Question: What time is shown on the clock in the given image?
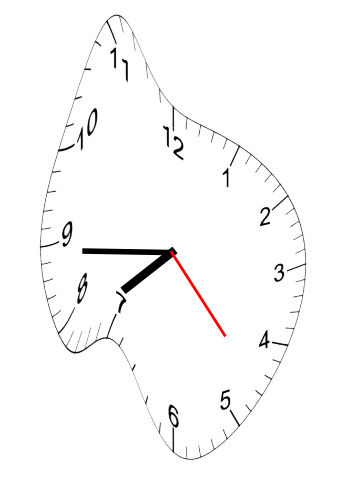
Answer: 07:44:23